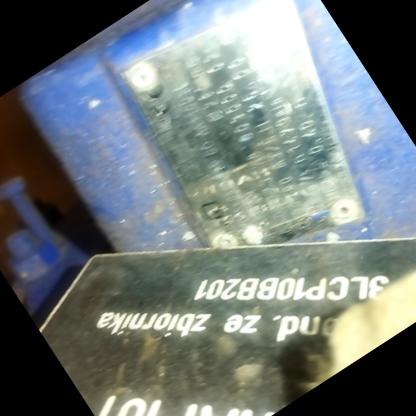
Klasa: tabliczka-znamionowa